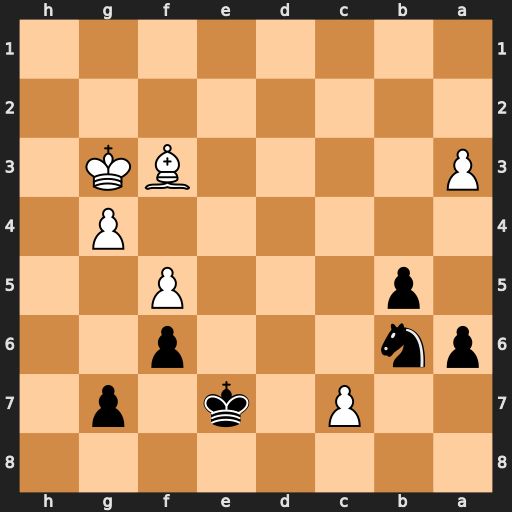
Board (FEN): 8/2P1k1p1/pn3p2/1p3P2/6P1/P4BK1/8/8
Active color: b
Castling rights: -
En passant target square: -
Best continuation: Kd7 Bb7 a5 c8=Q+ Nxc8